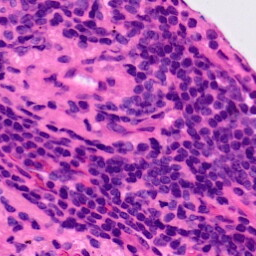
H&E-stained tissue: Lung